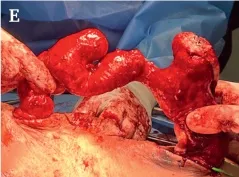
Case 4. (C-E) Dissection of the aneurysmal vein from the vessel bed.
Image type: medical_photograph (other_medical_photograph)